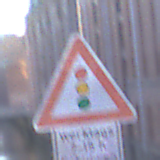
Verkehrszeichen: Lichtzeichenanlage
Zusatzzeichen unten: ZeitangabenMitBeschraenkungAufWochentage10
Umgebung: Outdoor, Urban
Tageszeit: SunriseSunset
Wetter: Clear
Licht: Natural
Jahreszeit: NotSpecified
Kontrast: MediumContrast